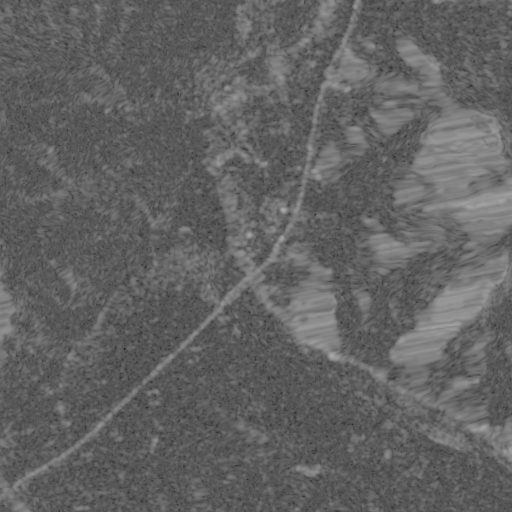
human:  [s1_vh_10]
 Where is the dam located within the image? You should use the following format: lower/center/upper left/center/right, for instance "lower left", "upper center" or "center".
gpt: The dam is located in the upper center of the image.
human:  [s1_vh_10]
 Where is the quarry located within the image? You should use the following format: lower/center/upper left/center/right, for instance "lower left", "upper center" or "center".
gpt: The quarry is located in the upper right of the image.
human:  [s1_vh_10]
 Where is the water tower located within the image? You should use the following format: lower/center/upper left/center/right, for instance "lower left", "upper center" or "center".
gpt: The water tower is located in the center of the image.
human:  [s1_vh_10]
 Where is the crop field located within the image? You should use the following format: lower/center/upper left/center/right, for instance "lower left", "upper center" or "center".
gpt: There is no crop field in the image.

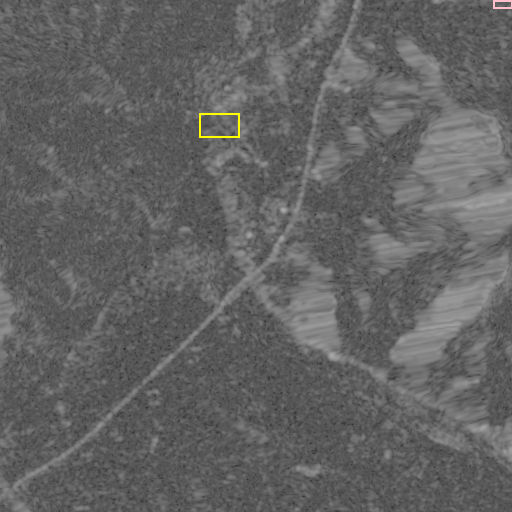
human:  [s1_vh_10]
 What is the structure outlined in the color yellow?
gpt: The structure outlined in yellow is a dam.
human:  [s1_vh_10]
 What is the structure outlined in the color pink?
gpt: The structure outlined in pink is a quarry.
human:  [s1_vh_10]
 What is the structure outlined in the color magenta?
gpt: There is no magenta outline.